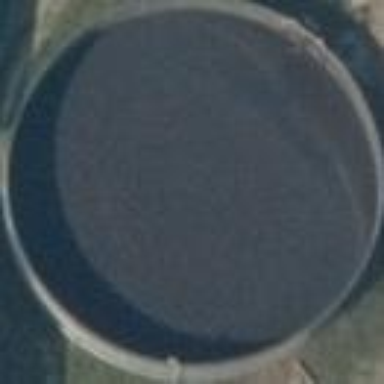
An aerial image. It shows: Silo.